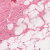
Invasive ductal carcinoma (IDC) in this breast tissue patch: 0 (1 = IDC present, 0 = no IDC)